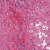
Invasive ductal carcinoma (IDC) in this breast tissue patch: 0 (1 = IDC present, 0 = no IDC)